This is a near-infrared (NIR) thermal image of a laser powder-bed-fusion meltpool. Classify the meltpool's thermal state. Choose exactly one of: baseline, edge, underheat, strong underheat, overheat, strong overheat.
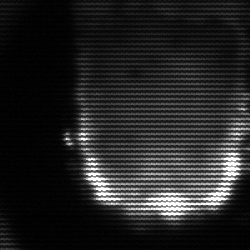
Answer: baseline